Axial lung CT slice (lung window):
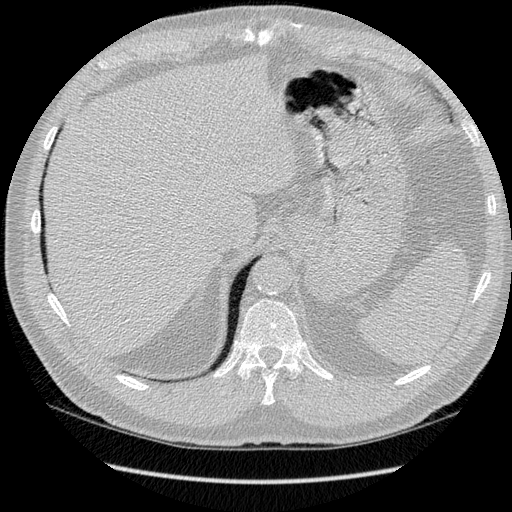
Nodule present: no